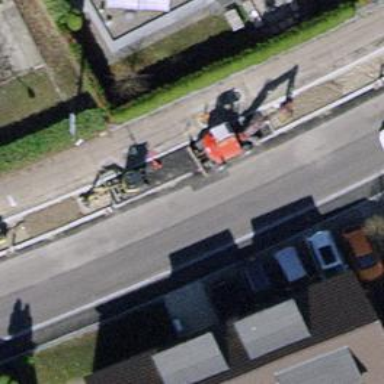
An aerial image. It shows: Asphalt parking space.